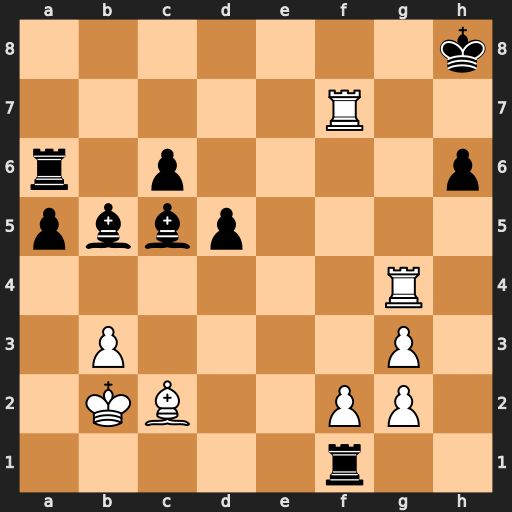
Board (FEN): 7k/5R2/r1p4p/pbbp4/6R1/1P4P1/1KB2PP1/5r2
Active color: w
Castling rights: -
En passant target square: -
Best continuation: Rh7#